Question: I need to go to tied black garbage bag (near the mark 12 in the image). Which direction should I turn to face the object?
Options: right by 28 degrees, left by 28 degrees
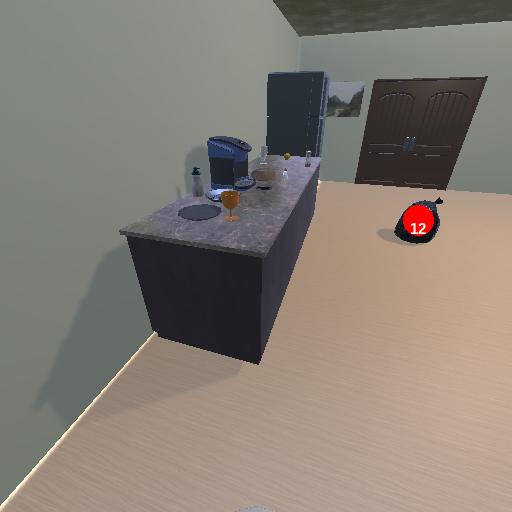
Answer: right by 28 degrees